Question: I am trying to <URL> a new event to Google Calendar with 2 custom reminders, but they are not being set.
It seems like reminders 7+9 minutes are set via code (check output).
But in the calendar Web GUI, the event shows up with the default reminders set.
'''
// Insert new
var r1 = new EventReminder { Method = "popup", Minutes = 7 };
var r2 = new EventReminder { Method = "popup", Minutes = 9 };
var erd = new Event.RemindersData {UseDefault = false, Overrides = new [] {r1 , r2}};
var ev = new Event
{
Created = DateTime.Now,
Creator = new Event.CreatorData {DisplayName = "Foobar"},
Description = "Foo",
Summary = "Bar",
Location = "Baz",
Reminders = erd,
Start = new EventDateTime {DateTime = DateTime.Now.AddHours(1)},
End = new EventDateTime {DateTime = DateTime.Now.AddHours(2)}
};
try
{
var eventInsert = service.Events.Insert(ev, "***************'");
var execResult = eventInsert.Execute();
Console.WriteLine(execResult.Status);
Console.WriteLine(execResult.Id);
foreach (var r in execResult.Reminders.Overrides)
{
Console.WriteLine(" mins: " + r.Minutes);
}
}
catch (Exception e)
{
Console.WriteLine("Exception: " + e.Message);
}
'''
Output:
'''
confirmed
7ktkgedd536f********
mins: 7
mins: 9
'''
Result image URL:

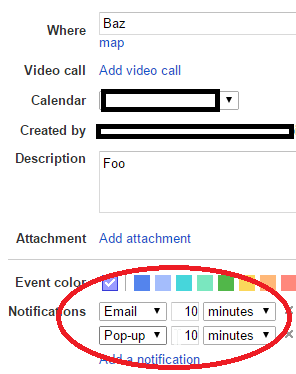
Answer: I finally got the time to further investigate this.
@peleyal got me on the right track, I was using a .